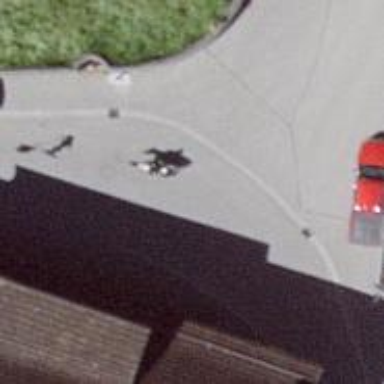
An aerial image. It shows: Residential road with asphalt surface.